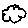
Label: cloud